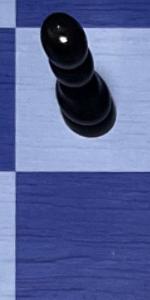
Label: Empty